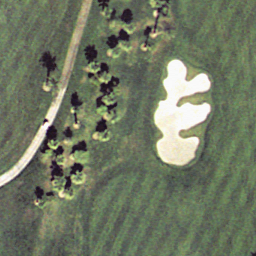
Label: golf course